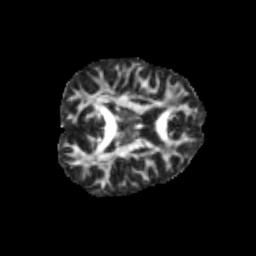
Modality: FA
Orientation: axial
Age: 11
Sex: male
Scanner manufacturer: siemens
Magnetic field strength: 3 T
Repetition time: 3.8 s
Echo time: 0.07 s